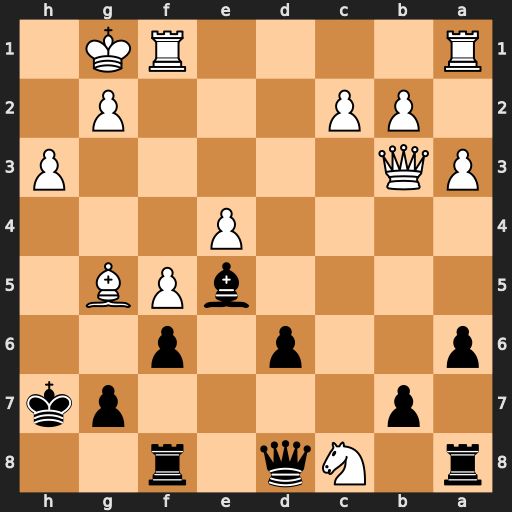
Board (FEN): r1Nq1r2/1p4pk/p2p1p2/4bPB1/4P3/PQ5P/1PP3P1/R4RK1
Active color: b
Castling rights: -
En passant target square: -
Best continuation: fxg5 Nb6 Bd4+